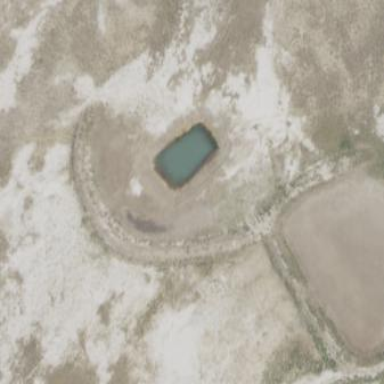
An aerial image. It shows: Reservoir.